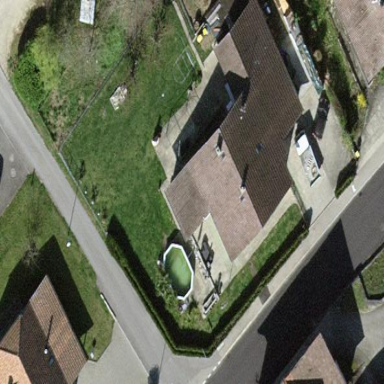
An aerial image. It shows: Detached building.